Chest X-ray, PA view. Patient: 20 years old, sex M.
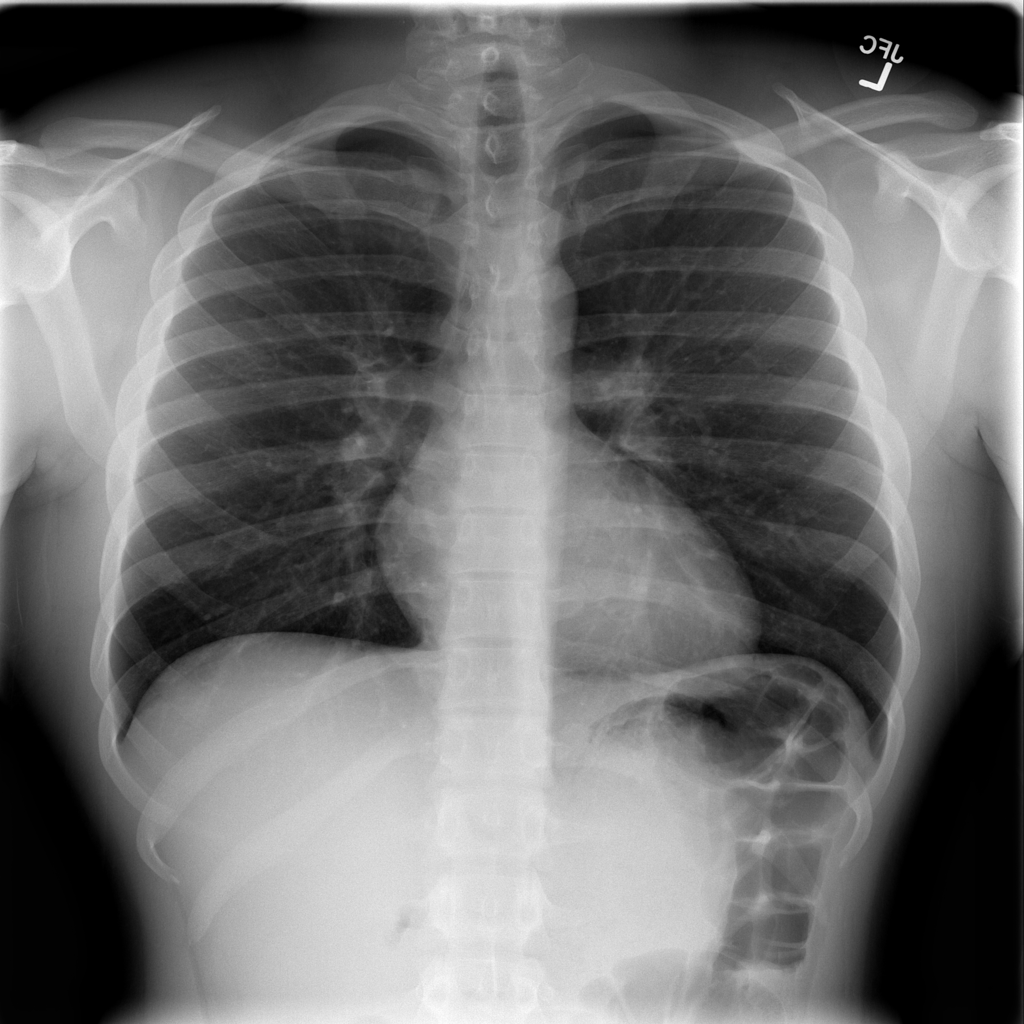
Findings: No Finding